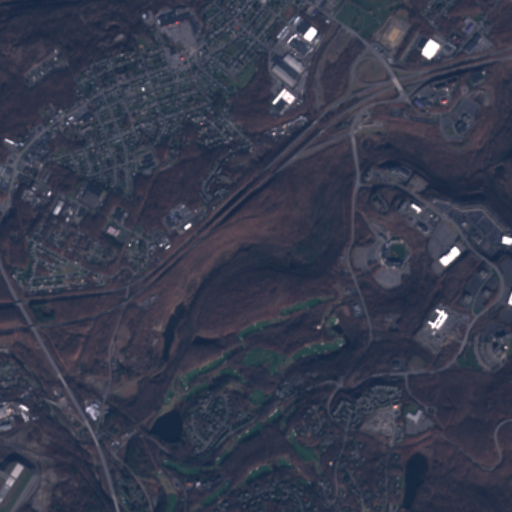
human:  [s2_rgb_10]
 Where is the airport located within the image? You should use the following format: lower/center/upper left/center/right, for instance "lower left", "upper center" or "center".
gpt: The airport is located in the lower left of the image.
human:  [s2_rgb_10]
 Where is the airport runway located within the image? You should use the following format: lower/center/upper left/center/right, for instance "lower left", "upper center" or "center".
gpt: The airport runway is located in the lower left of the image.
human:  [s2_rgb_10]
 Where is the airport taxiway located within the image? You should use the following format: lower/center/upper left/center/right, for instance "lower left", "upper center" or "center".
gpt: The airport taxiway is located in the lower left of the image.
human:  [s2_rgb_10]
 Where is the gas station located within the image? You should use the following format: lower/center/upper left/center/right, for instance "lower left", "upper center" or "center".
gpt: The gas station is located in the upper right of the image.
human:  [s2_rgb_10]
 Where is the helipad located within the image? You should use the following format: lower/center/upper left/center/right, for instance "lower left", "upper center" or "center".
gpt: The helipad is located in the upper right of the image.
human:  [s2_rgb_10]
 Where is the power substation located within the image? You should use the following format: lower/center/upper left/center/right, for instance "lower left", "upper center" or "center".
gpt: The power substation is located in the lower left of the image.
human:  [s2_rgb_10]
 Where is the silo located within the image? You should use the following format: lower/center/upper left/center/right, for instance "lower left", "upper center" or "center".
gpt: The silo is located in the upper center of the image.
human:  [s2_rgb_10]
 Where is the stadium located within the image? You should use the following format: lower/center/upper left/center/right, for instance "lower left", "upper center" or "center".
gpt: The stadium is located in the center right of the image.
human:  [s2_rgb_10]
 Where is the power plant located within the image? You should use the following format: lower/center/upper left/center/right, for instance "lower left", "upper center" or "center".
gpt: There is no power plant in the image.